Field crop: maize
Growth stage: 2
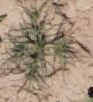
Species: salsola